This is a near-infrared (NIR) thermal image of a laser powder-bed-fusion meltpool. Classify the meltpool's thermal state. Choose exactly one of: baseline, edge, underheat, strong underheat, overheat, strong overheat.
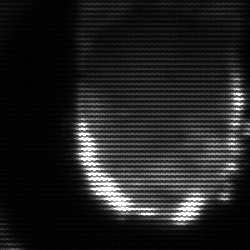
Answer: baseline